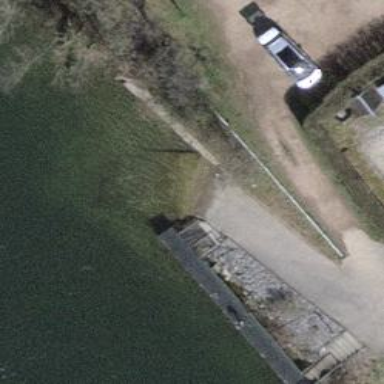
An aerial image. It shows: Slipway on leisure land.